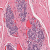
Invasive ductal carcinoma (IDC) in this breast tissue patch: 0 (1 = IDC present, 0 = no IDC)